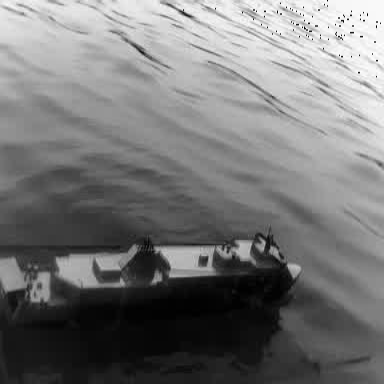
There is a container_ship in the infrared image.